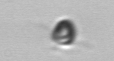
Label: Pyramimonas